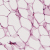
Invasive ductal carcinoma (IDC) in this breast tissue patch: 0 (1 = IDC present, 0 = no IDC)